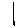
Label: line